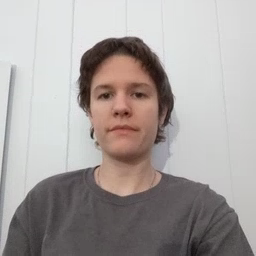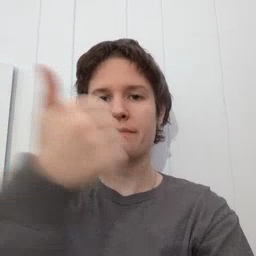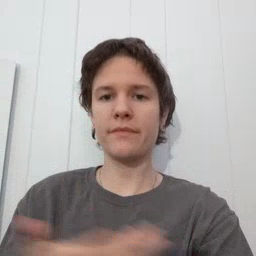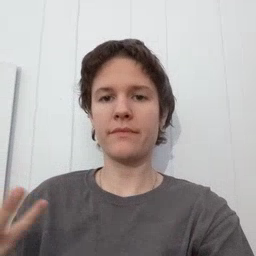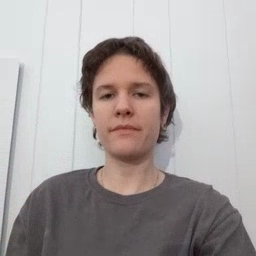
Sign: every